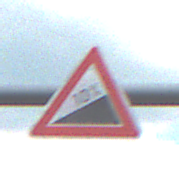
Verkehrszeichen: Steigung10
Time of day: MorningAfternoon
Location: Outdoor (Nature)
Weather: PartlyCloudy
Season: NotSpecified
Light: Natural